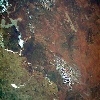
Label: land